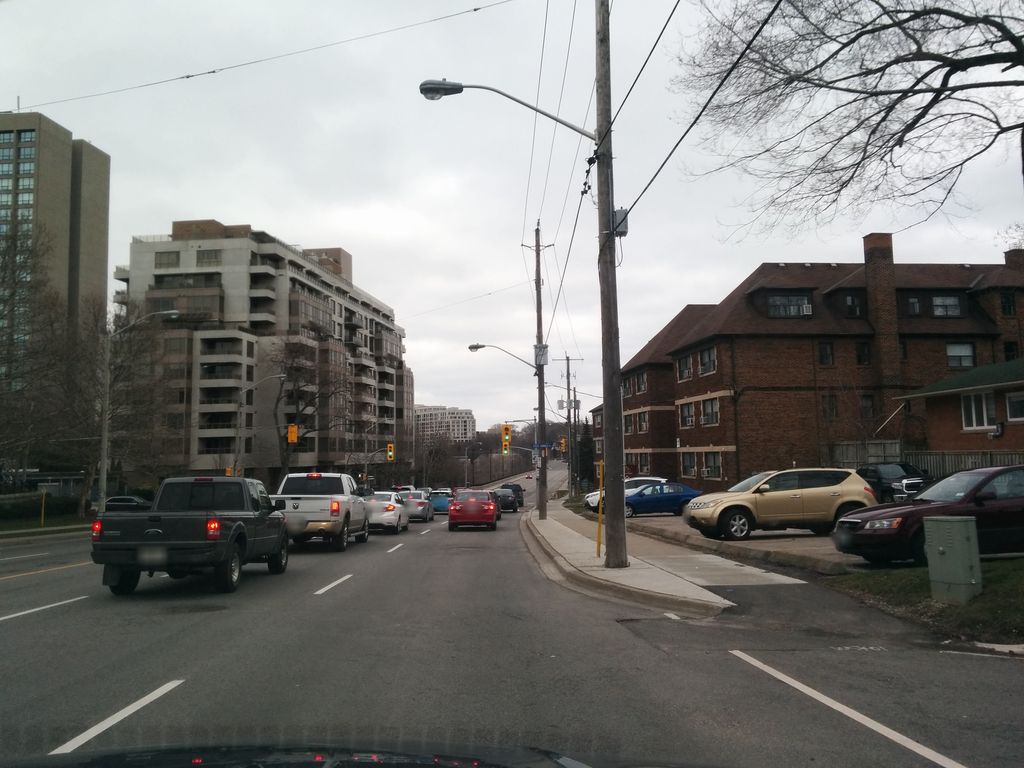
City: toronto